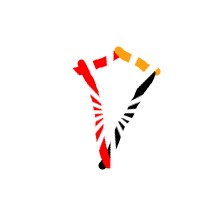
Shape: kite